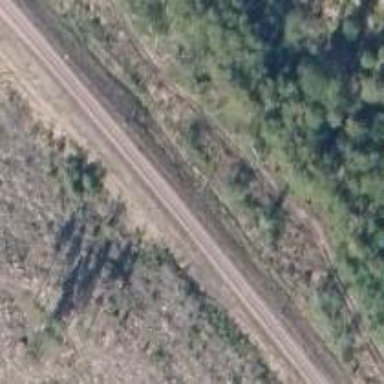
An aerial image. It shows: Railway with continuous electrified contact line.